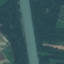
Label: River